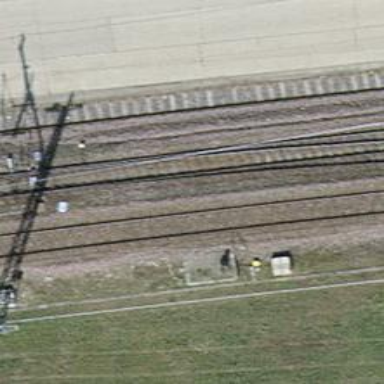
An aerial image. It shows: Railway switch.